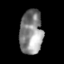
Tissue: skin
Cell type: Fibroblasts
Senescence score: 0.6873
Nuclear area (px): 988
Mean DAPI intensity: 138.653